Aerial crown-view tile of a tropical tree (Barro Colorado Island, Panama), acquired 20250715:
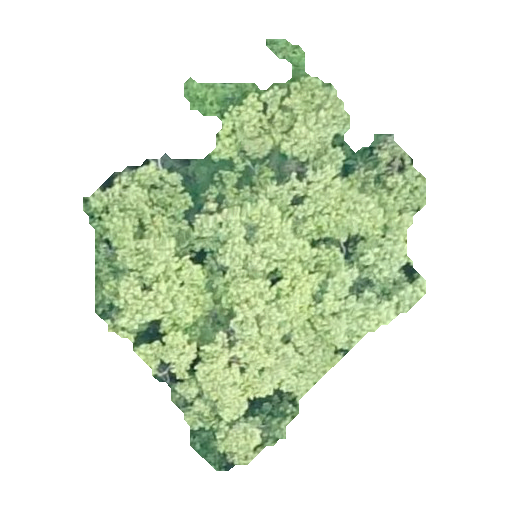
Species: Luehea seemannii
GBIF accepted scientific name: Luehea seemannii
Crown area: 125.043 m²